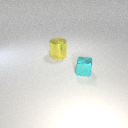
small cyan metal cube in front of large yellow metal cylinder